Question: How to apply auto rotation (like in a real world) in Box2D using LibGDX? This doesn't look realistic (see the pic bellow).

In the real world, the blocks would rotate and fall down, but they don't in this simulation.
The World has Y Gravity at -9.81 (so falling and colliding works fine) This is the code, where I create the boxes:
'''
PolygonShape pShape = new PolygonShape();
FixtureDef fDef = new FixtureDef();
BodyDef bDef = new BodyDef();
Body body;
pShape.setAsBox(width, height);
bDef.position.set(x, y);
bDef.type = type;
fDef.shape = pShape;
fDef.density = 1.0f;
fDef.friction = 0.3f;
body = world.createBody(bDef);
body.createFixture(fDef);
body.setUserData(this);
MassData md = new MassData();
md.mass = 5;
body.setMassData(md);
'''
Code for the Main Game class:
'''
public class Game implements ApplicationListener {
public static int WIDTH;
public static int HEIGHT;
World world;
Box2DDebugRenderer dr;
OrthographicCamera cam;
float time;
final float P = 1/60f;
final static int C = 100;
public void create() {
Gdx.gl.glClearColor(.1f, .1f, .1f, 1.0f);
WIDTH = Gdx.graphics.getWidth();
HEIGHT = Gdx.graphics.getHeight();
world = new World(new Vector2(0, -9.8f), false);
dr = new Box2DDebugRenderer();
cam = new OrthographicCamera();
cam.setToOrtho(false, WIDTH/C, HEIGHT/C);
new Block(world, BodyType.StaticBody, 2, HEIGHT, 0, HEIGHT);
new Block(world, BodyType.StaticBody, 2, HEIGHT, WIDTH-40, HEIGHT);
new Block(world, BodyType.StaticBody, WIDTH, 2, WIDTH, HEIGHT);
new Block(world, BodyType.StaticBody, WIDTH, 2, WIDTH, 0);
}
public void render() {
Gdx.gl.glClear(GL20.GL_COLOR_BUFFER_BIT);
input();
dr.render(world, cam.combined);
time += Gdx.graphics.getDeltaTime();
while(time >= P) {
update();
time -= P;
}
}
public void update() {
world.step(P, 5, 5);
}
public void input() {
if(Gdx.input.isTouched()) {
new Block(world, BodyType.DynamicBody, 50, 20, Gdx.input.getX(), HEIGHT-Gdx.input.getY());
}
}
public void dispose() { }
public void pause() { }
public void resize(int arg0, int arg1) { }
public void resume() { }
}
'''
Code for the Block class:
'''
public class Block {
public Block(World world, BodyType type, float width, float height, float x, float y) {
PolygonShape pShape = new PolygonShape();
FixtureDef fDef = new FixtureDef();
BodyDef bDef = new BodyDef();
Body body;
pShape.setAsBox(width/Game.C, height/Game.C);
bDef.position.set(x/Game.C, y/Game.C);
bDef.type = type;
fDef.shape = pShape;
fDef.density = 1.0f;
fDef.friction = 0.3f;
body = world.createBody(bDef);
body.createFixture(fDef);
body.setUserData(this);
body.setFixedRotation(false);
MassData md = new MassData();
md.mass = 5;
body.setMassData(md);
}
}
'''
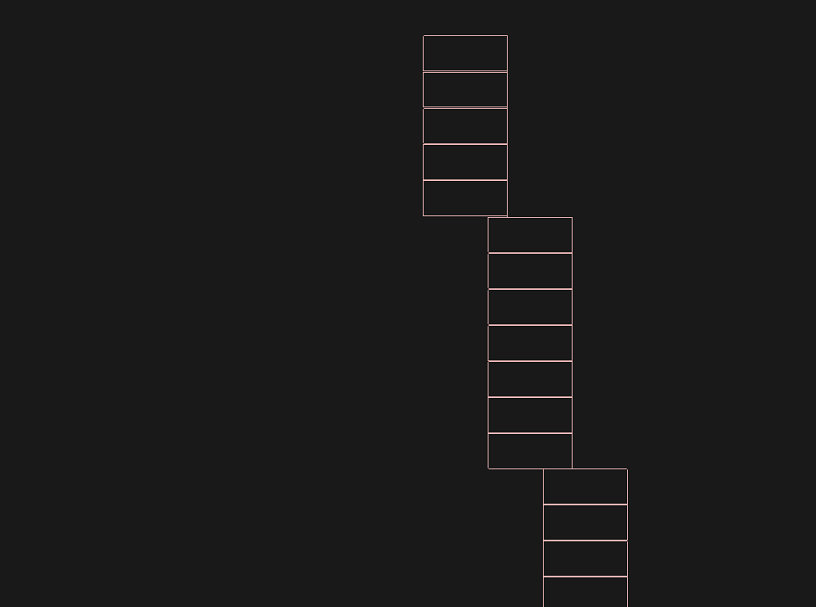
Answer: '''
MassData md = new MassData();
'''
gives zero rotational inertia: 'md.I == 0' so the box doesn't rotate.
If you do
'''
MassData md = body.getMassData();
'''
you will have mass and rotational inertia according to your current density.
The best way to change mass and get the correct rotational inertia - calculate it by yourself according your new mass, like:
'''
float massScale = [newMass] / md.mass;
md.mass *= massScale;
md.I *= massScale;
'''
In that way you'll save right rotation point and have physically correct inertia.